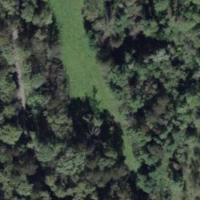
EUNIS habitat code: 32
Species observed at this site:
Castanea sativa
Neoitamus cyanurus